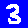
Digit: 3